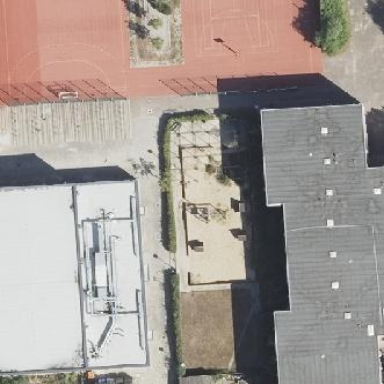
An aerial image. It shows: Sports centre with flat roof.